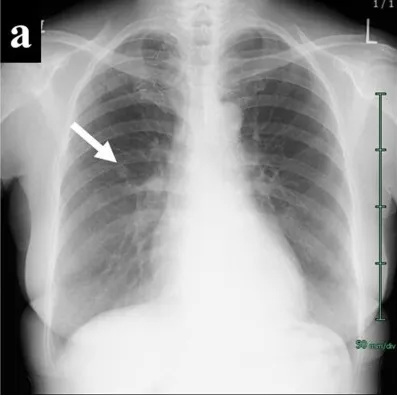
B: A CT scan revealed the tumor with 1.5 cm of diameter.
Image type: radiology (x_ray)